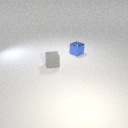
small gray rubber cube in front of small blue metal cube